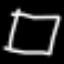
Label: square